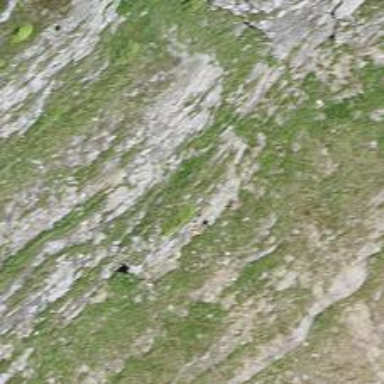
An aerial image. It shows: Natural cliff.